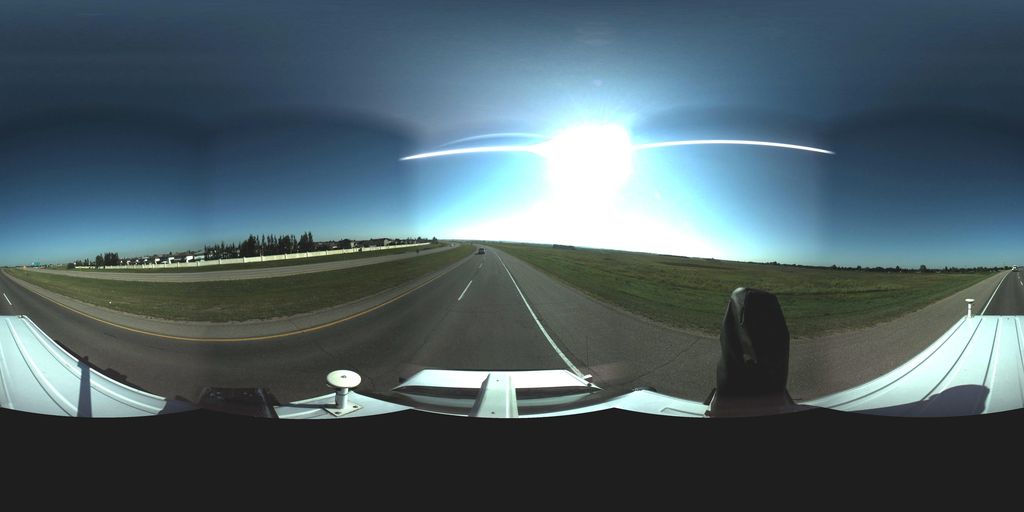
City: saskatoon